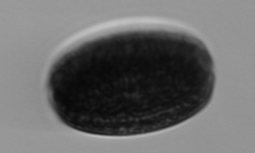
Label: Coscinodiscus